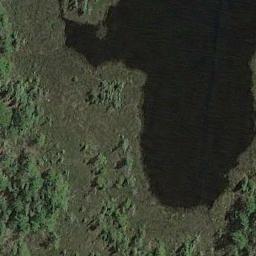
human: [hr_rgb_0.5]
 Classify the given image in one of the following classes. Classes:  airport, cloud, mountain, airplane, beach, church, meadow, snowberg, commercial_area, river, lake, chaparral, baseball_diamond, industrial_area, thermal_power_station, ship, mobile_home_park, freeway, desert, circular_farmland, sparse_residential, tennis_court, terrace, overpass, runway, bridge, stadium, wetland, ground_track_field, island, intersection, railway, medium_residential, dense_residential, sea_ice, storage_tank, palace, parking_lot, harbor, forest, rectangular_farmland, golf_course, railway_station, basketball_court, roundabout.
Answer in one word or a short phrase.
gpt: wetland